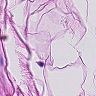
Metastatic tissue present: no